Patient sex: M
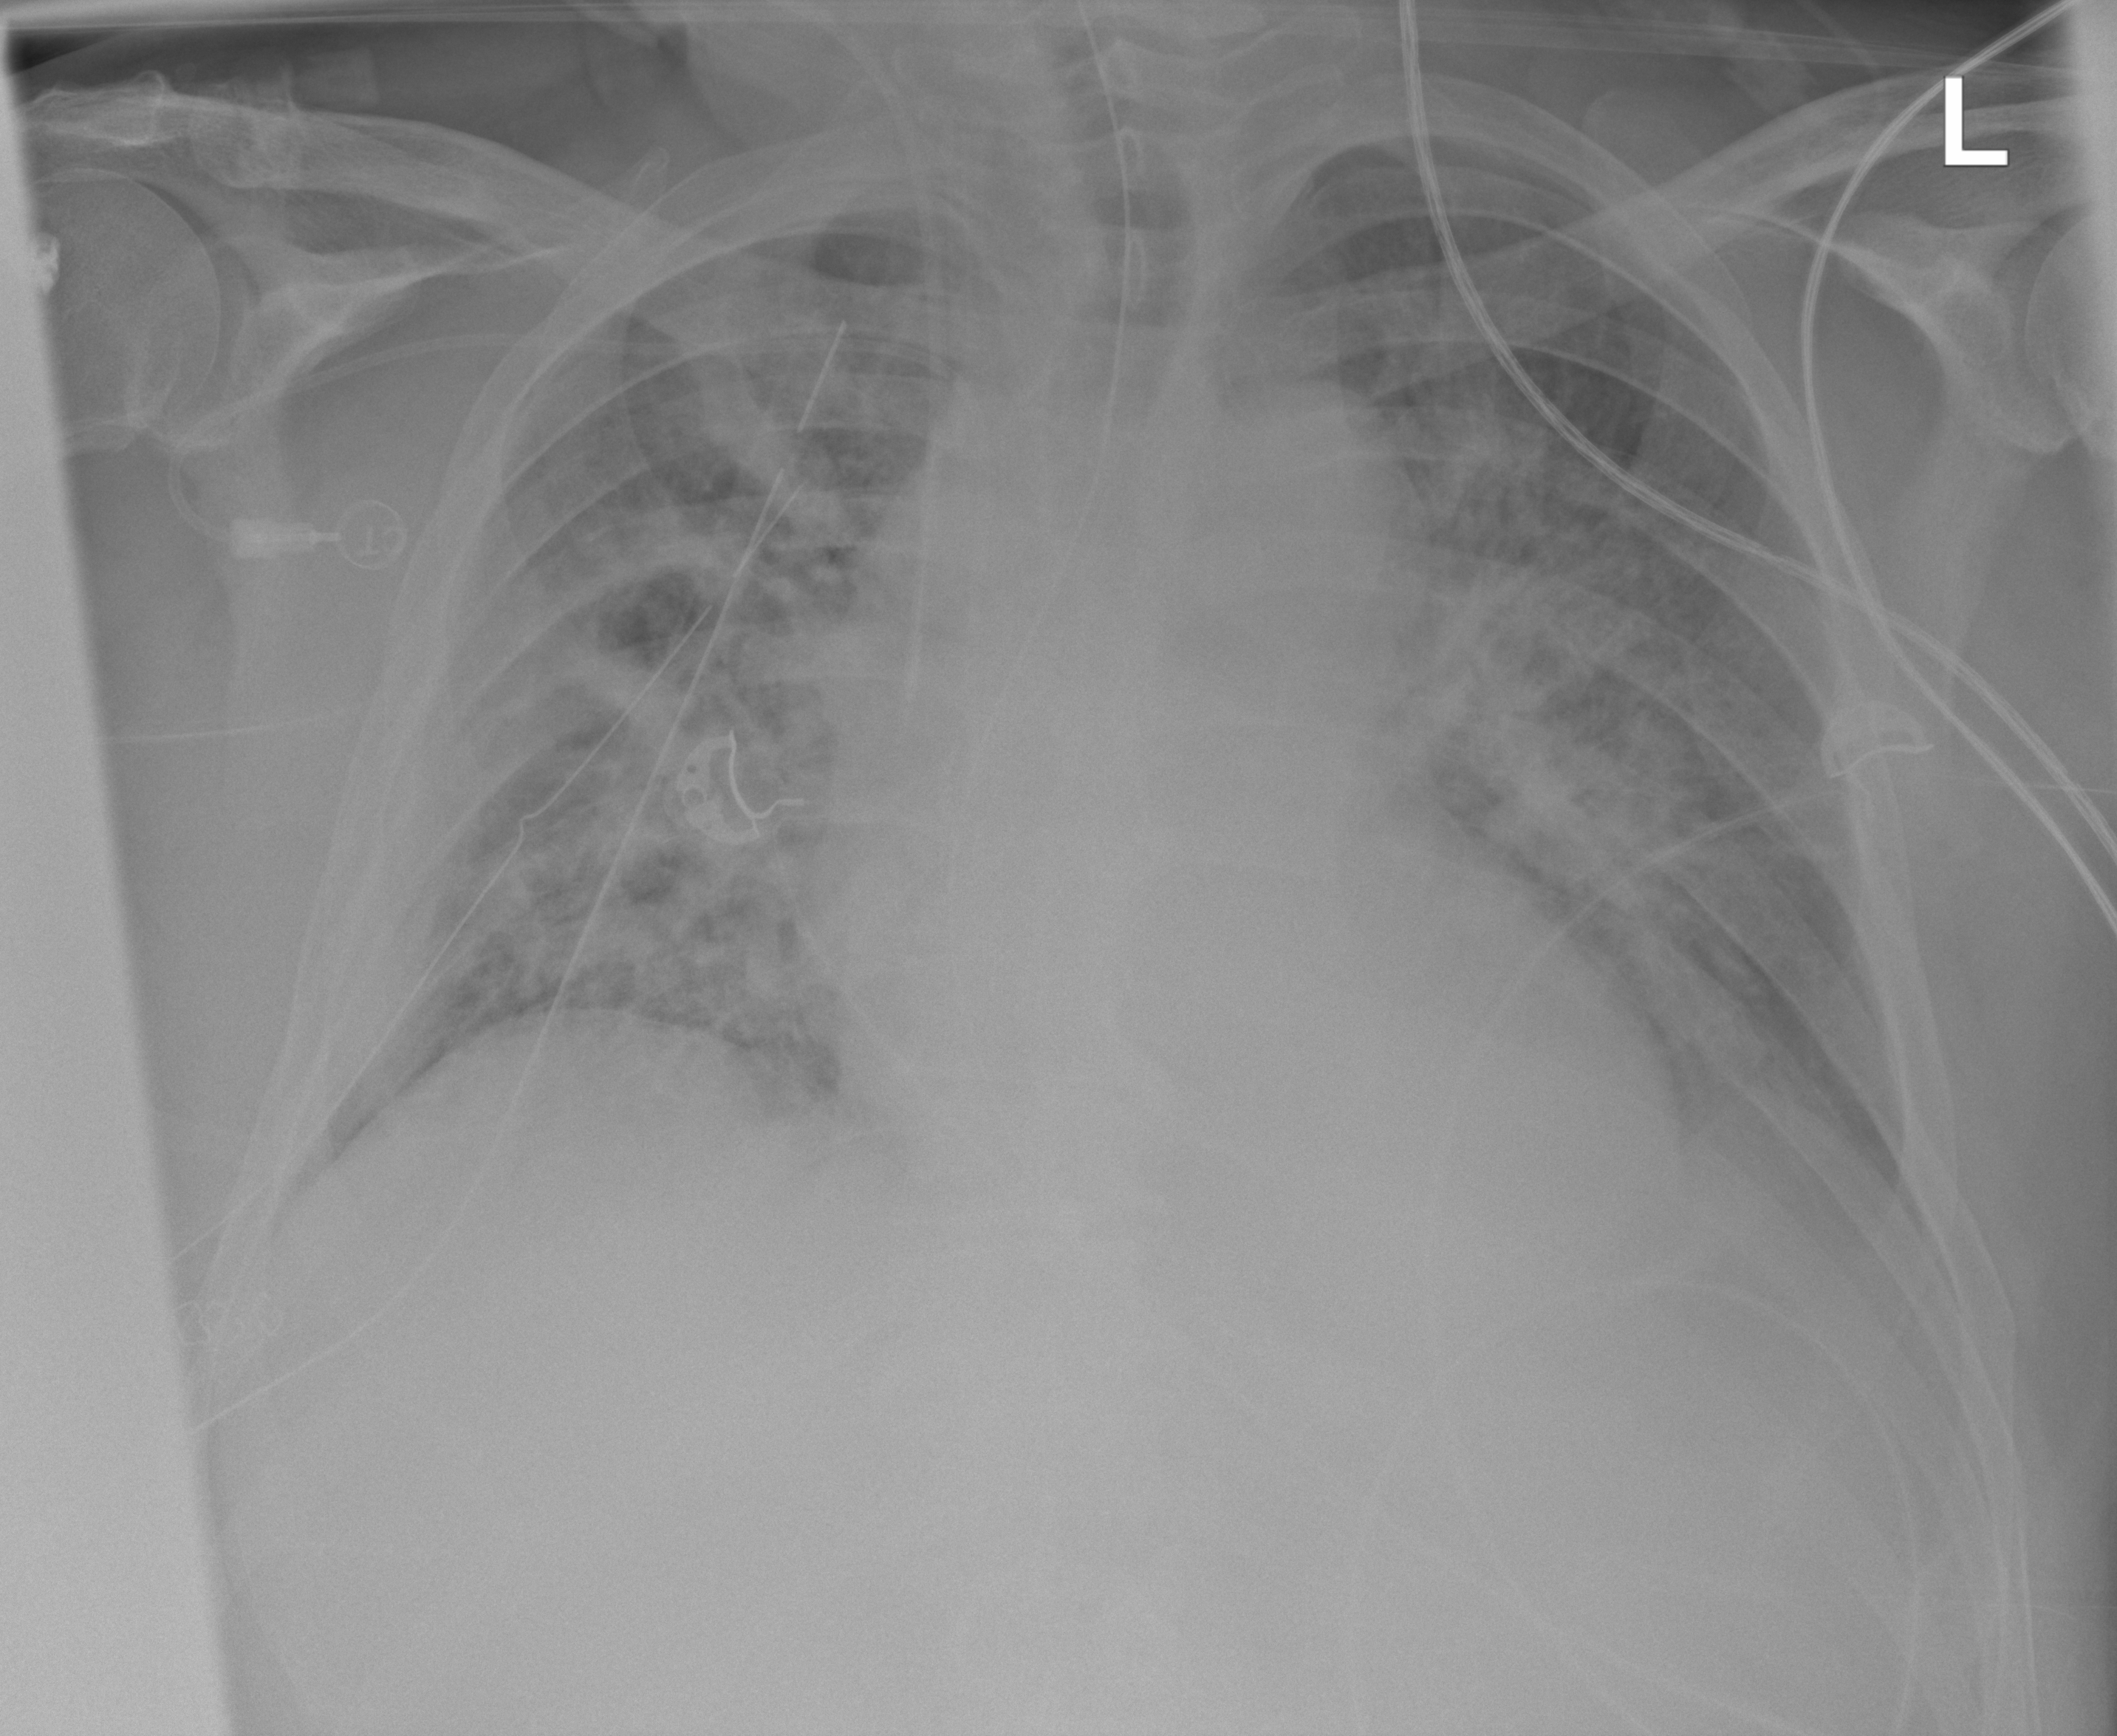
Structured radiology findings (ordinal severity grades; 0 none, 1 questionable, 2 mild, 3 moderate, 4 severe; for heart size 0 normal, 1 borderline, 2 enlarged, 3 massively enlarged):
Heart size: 2
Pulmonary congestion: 3
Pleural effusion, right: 0
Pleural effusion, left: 2
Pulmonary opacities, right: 3
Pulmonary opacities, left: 3
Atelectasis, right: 3
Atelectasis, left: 3